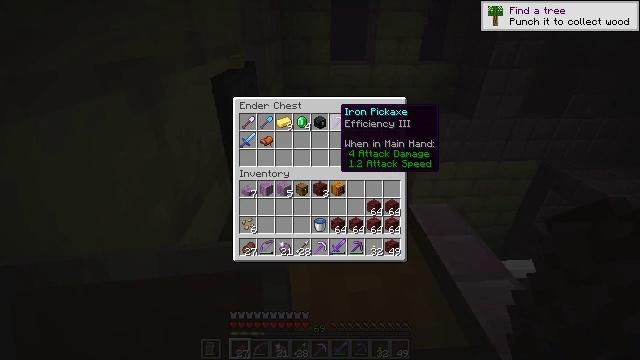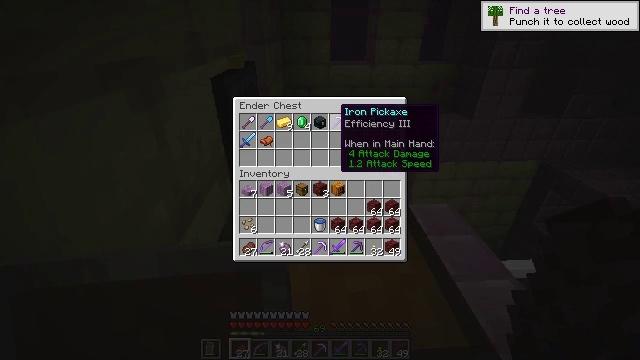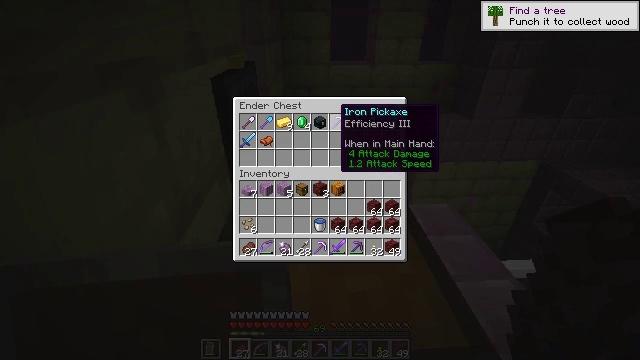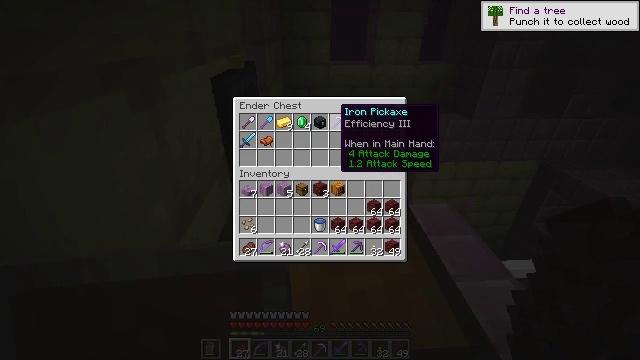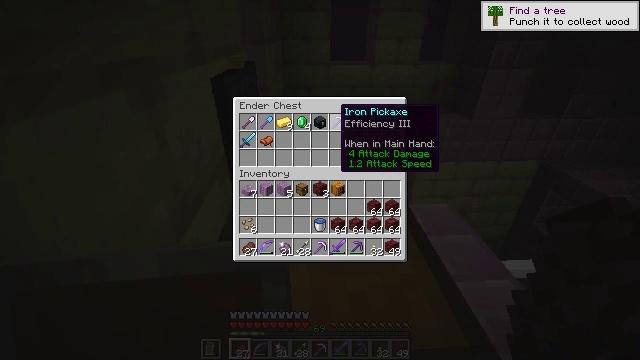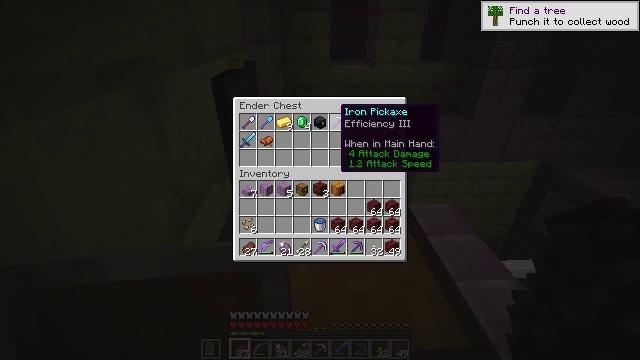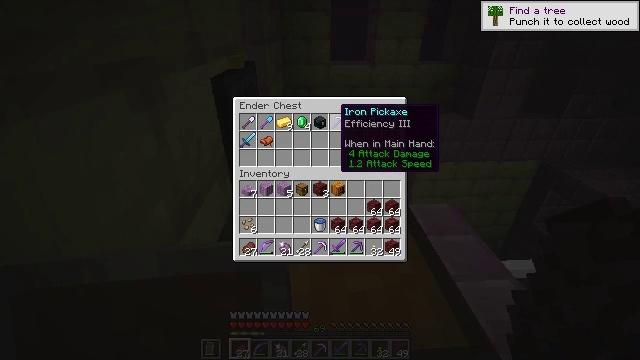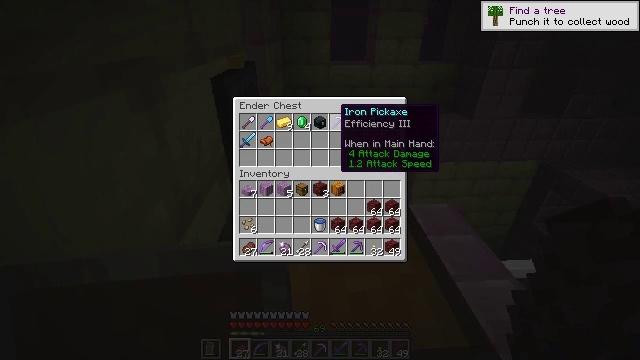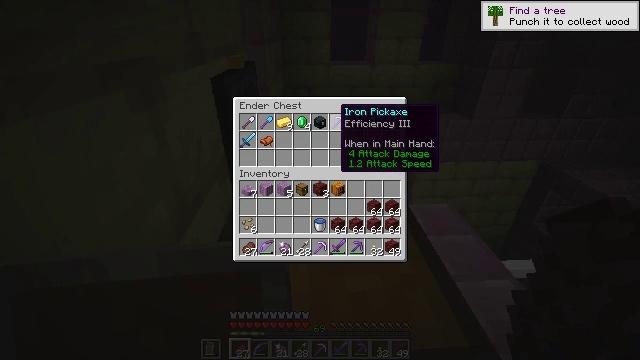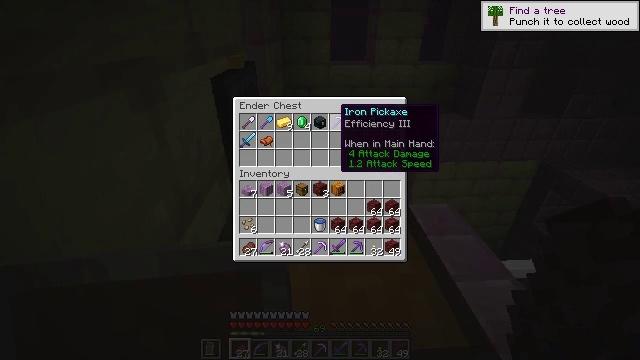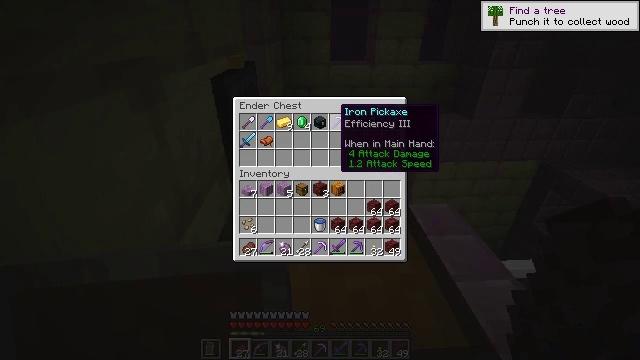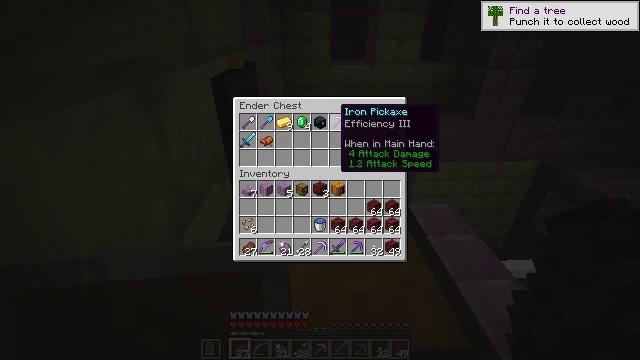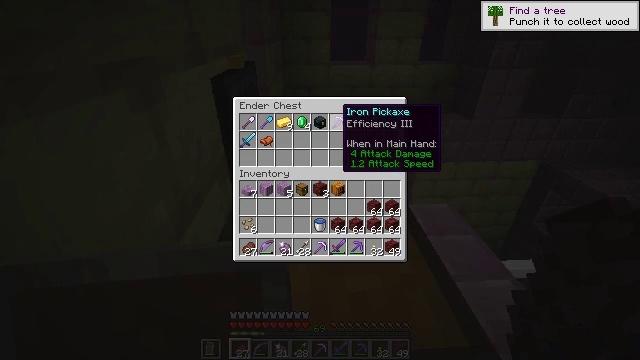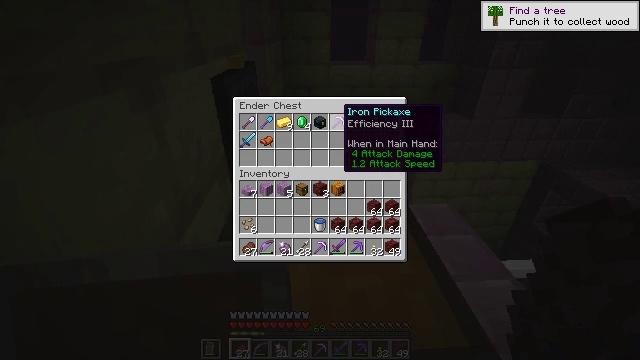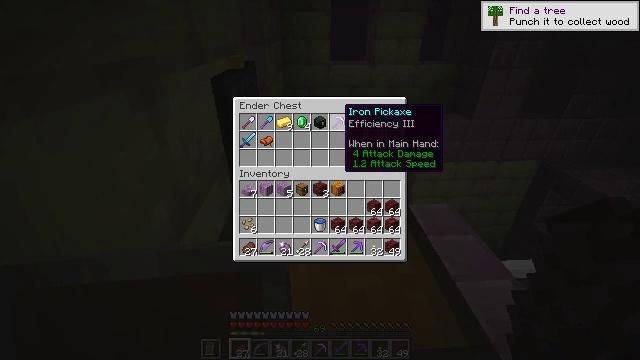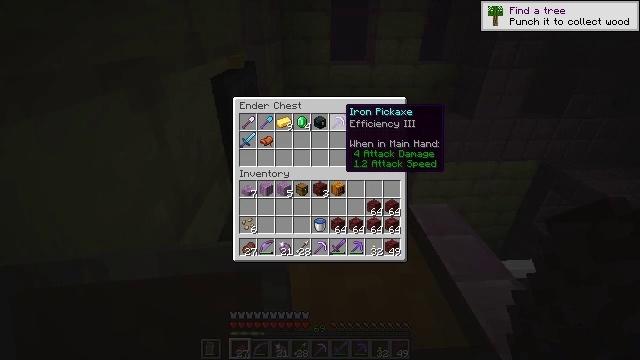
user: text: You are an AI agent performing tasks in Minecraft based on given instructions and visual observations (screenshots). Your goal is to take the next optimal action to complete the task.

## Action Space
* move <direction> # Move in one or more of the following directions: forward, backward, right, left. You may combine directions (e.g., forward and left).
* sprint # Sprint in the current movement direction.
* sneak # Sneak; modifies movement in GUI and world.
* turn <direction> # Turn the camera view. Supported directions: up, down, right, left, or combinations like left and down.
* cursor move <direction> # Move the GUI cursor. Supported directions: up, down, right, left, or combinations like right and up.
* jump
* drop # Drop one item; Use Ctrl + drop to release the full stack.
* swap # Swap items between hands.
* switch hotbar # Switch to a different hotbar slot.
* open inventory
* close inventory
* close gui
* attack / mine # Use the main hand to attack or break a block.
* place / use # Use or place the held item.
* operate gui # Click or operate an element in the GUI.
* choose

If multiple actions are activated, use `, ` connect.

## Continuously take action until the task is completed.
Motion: motion action
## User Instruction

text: Mine the chest to collect it.
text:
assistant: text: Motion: no_op
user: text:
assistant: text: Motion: no_op
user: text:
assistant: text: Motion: no_op
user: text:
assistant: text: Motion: no_op
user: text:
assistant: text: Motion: no_op
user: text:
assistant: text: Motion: no_op
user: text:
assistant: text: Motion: no_op
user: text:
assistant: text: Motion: no_op
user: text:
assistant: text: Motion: no_op
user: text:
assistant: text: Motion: no_op
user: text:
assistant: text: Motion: no_op
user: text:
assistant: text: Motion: no_op
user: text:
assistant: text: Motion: no_op
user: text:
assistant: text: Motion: no_op
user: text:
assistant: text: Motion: no_op
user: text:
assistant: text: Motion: sneak
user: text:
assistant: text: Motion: sneak
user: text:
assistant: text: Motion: sneak
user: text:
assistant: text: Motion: sneak
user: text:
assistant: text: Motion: sneak
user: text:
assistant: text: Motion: sneak
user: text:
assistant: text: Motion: sneak
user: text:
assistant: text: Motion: sneak, use / place
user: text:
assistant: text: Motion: sneak, use / place
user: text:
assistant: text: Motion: sneak, use / place
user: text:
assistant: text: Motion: sneak
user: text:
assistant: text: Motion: sneak, turn down
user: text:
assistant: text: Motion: sneak, turn down
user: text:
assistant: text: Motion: sneak, turn down
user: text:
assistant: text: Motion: sneak, turn down